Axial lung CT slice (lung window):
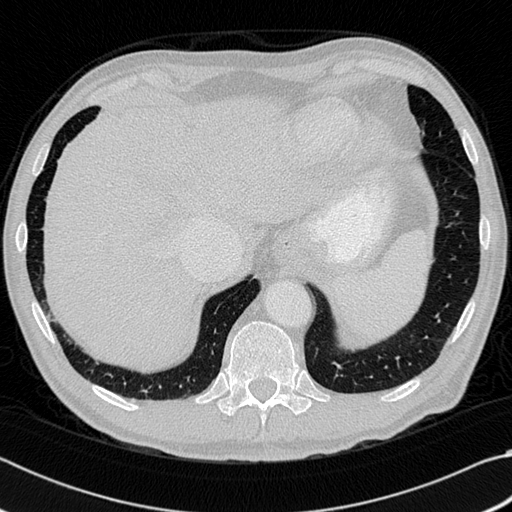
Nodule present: no